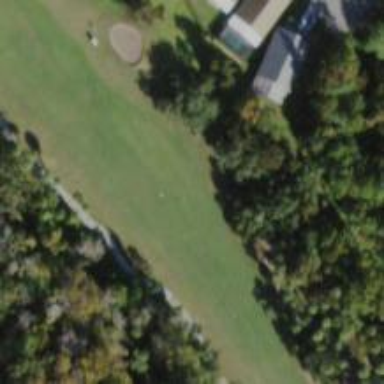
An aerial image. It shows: Golf hole.